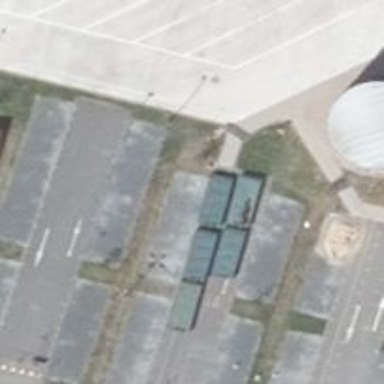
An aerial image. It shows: Parking aisle designated as service road.